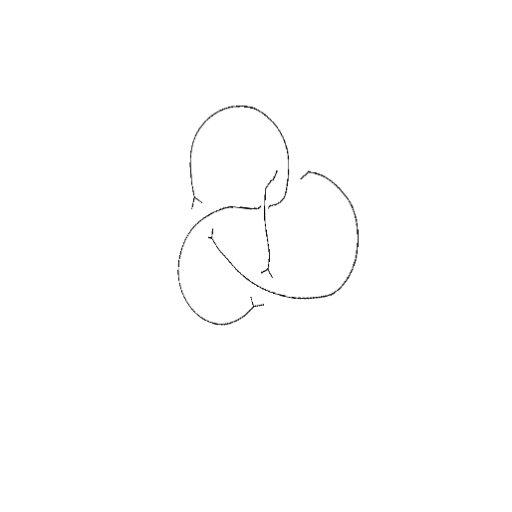
Crossing number: 4